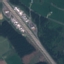
Land use / land cover: Highway